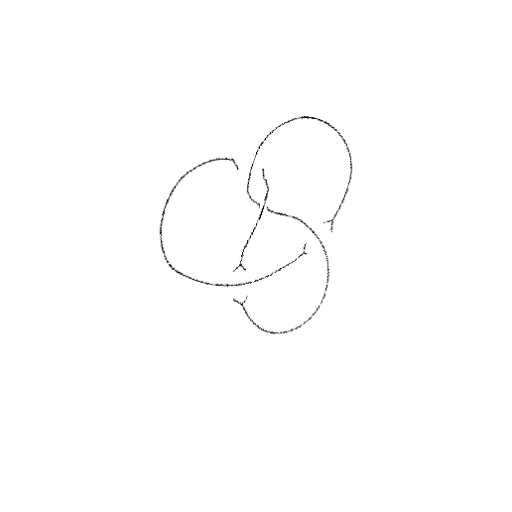
Crossing number: 4